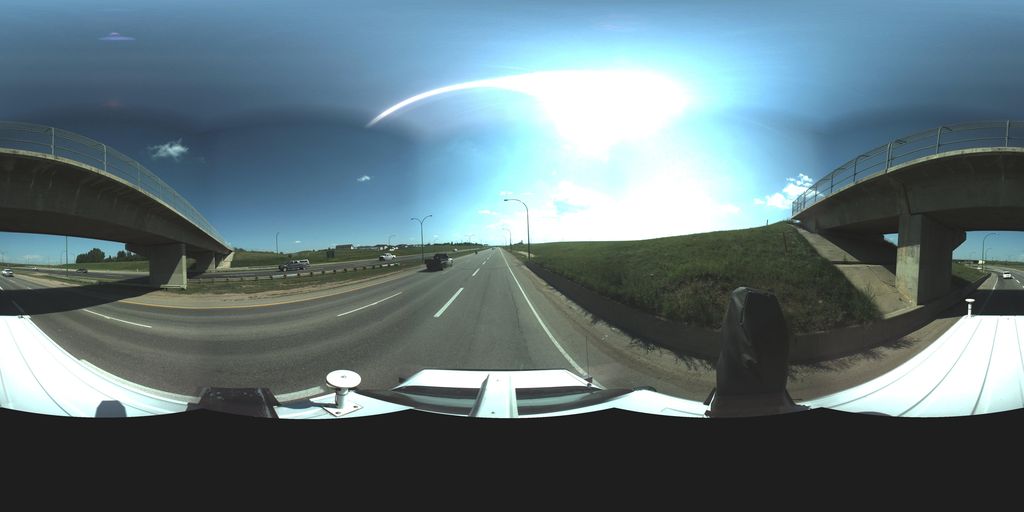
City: saskatoon